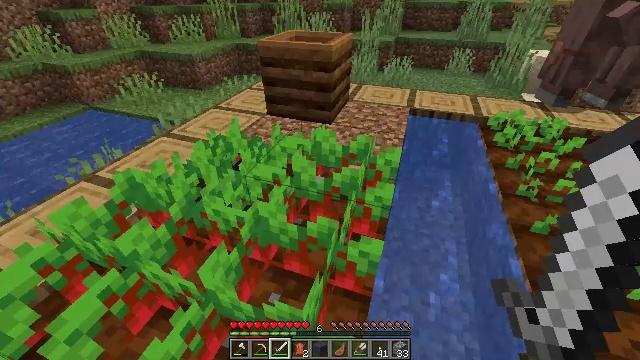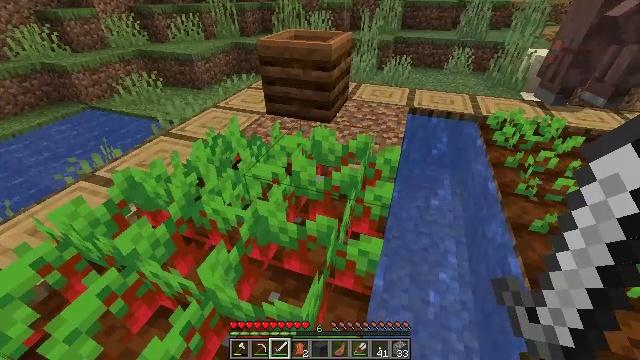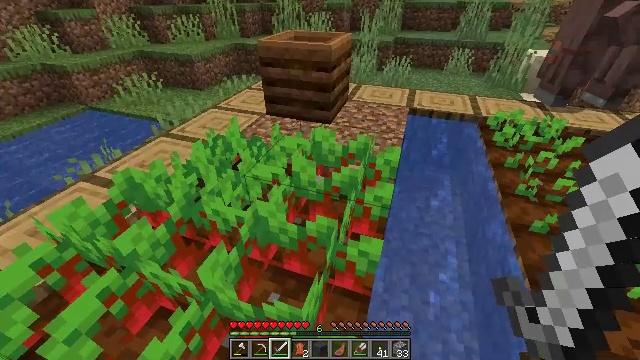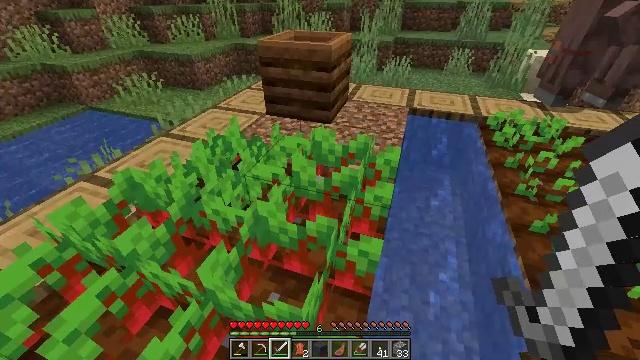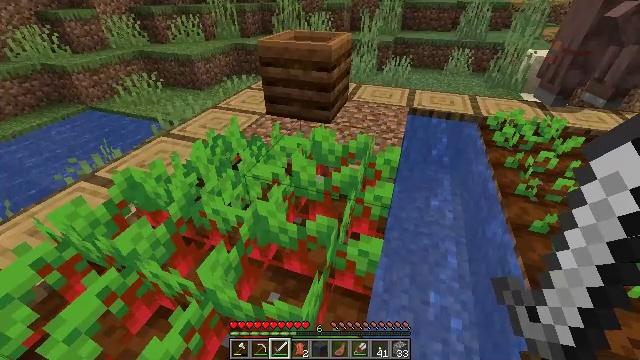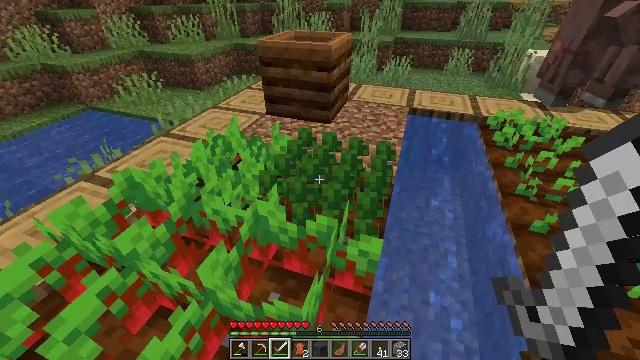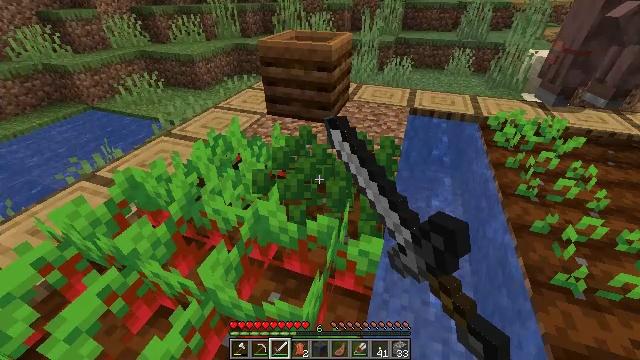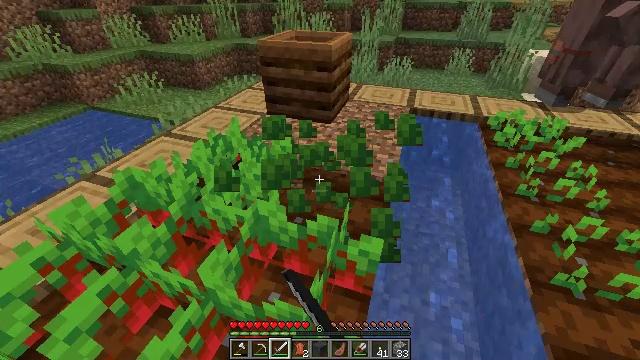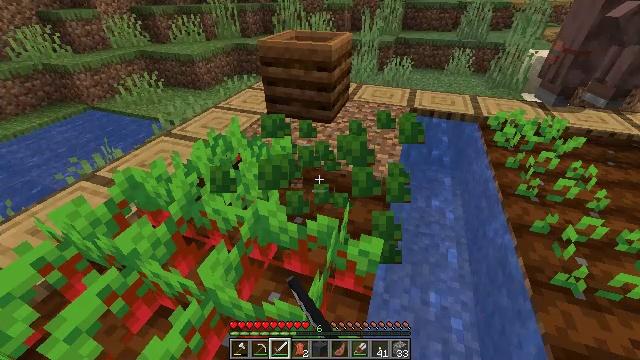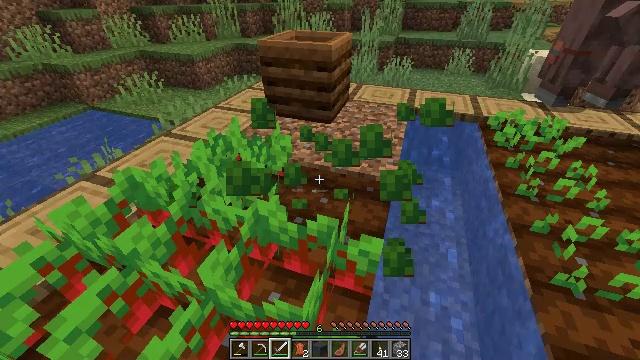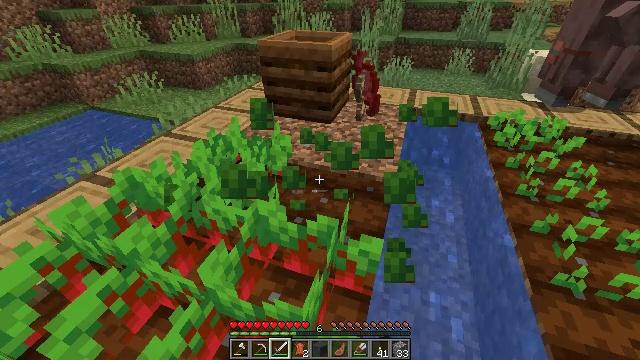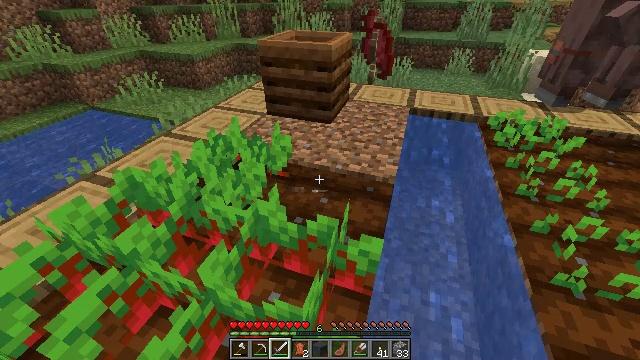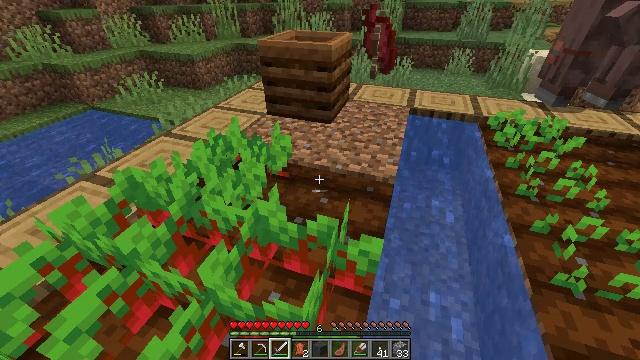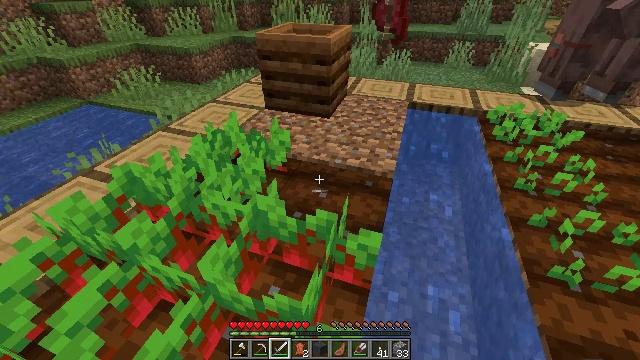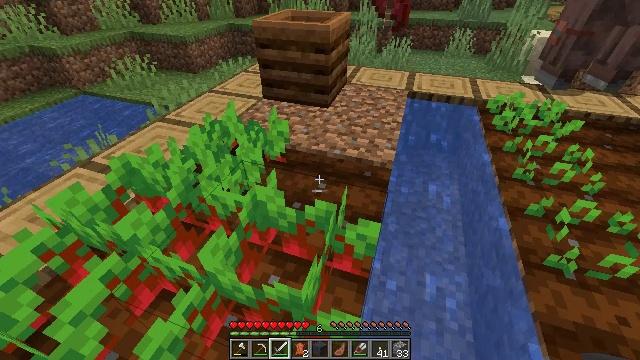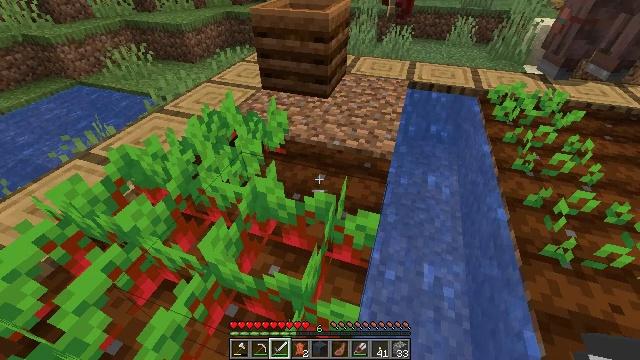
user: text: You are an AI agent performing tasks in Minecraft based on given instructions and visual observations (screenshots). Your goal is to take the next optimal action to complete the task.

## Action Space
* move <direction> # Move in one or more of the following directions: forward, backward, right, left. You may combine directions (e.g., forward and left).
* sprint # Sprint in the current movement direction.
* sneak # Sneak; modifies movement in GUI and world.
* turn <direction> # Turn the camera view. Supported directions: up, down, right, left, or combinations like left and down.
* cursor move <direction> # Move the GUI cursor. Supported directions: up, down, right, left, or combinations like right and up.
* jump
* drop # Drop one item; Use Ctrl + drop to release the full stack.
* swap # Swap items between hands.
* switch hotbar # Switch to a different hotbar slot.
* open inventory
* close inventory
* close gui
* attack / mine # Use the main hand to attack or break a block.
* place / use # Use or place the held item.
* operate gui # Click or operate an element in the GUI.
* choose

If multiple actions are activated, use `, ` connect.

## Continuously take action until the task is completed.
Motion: motion action
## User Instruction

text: Mine beetroots from the garden.
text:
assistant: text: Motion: no_op
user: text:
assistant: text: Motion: no_op
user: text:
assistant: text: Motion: no_op
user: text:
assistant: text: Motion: no_op
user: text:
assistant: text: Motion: attack / mine
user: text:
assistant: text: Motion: attack / mine
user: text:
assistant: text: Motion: no_op
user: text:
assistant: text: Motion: no_op
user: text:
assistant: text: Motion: no_op
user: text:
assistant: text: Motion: no_op
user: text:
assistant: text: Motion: no_op
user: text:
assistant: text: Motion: no_op
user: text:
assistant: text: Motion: turn down
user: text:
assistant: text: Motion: turn down
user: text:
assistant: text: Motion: turn down
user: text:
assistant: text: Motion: turn left and down
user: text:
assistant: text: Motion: turn left
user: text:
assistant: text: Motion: turn left and down
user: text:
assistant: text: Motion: no_op
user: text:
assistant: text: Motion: no_op
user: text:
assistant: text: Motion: turn left
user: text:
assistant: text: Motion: no_op
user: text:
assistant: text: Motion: turn left and down
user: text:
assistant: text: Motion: no_op
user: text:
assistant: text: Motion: no_op
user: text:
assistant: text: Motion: attack / mine
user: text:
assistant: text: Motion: attack / mine
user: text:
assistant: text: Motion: no_op
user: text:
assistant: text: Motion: turn down
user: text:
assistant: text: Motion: turn left and down